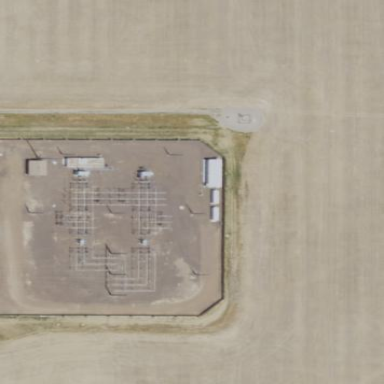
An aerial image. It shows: Distribution level power substation enclosed by fence.